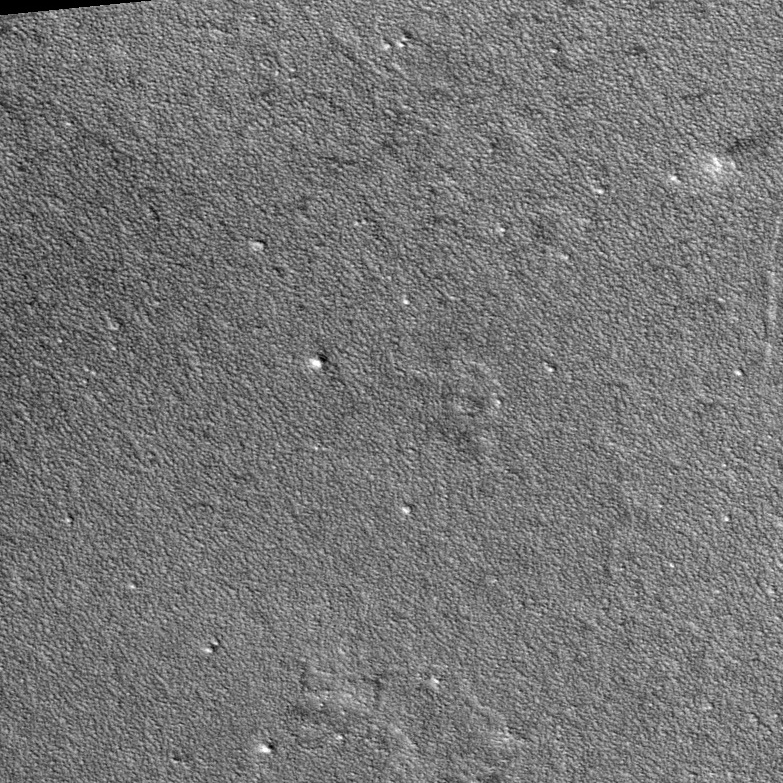
Label: dustdevil